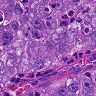
Metastatic tissue present: yes